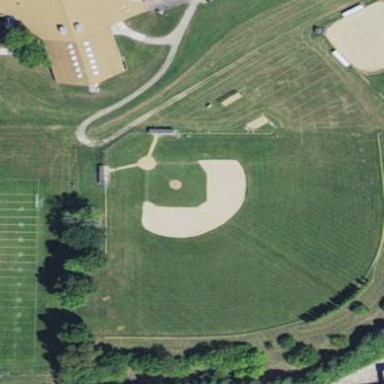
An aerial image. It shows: Baseball pitch for leisure and sports activities.